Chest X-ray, PA view. Patient: 49 years old, sex F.
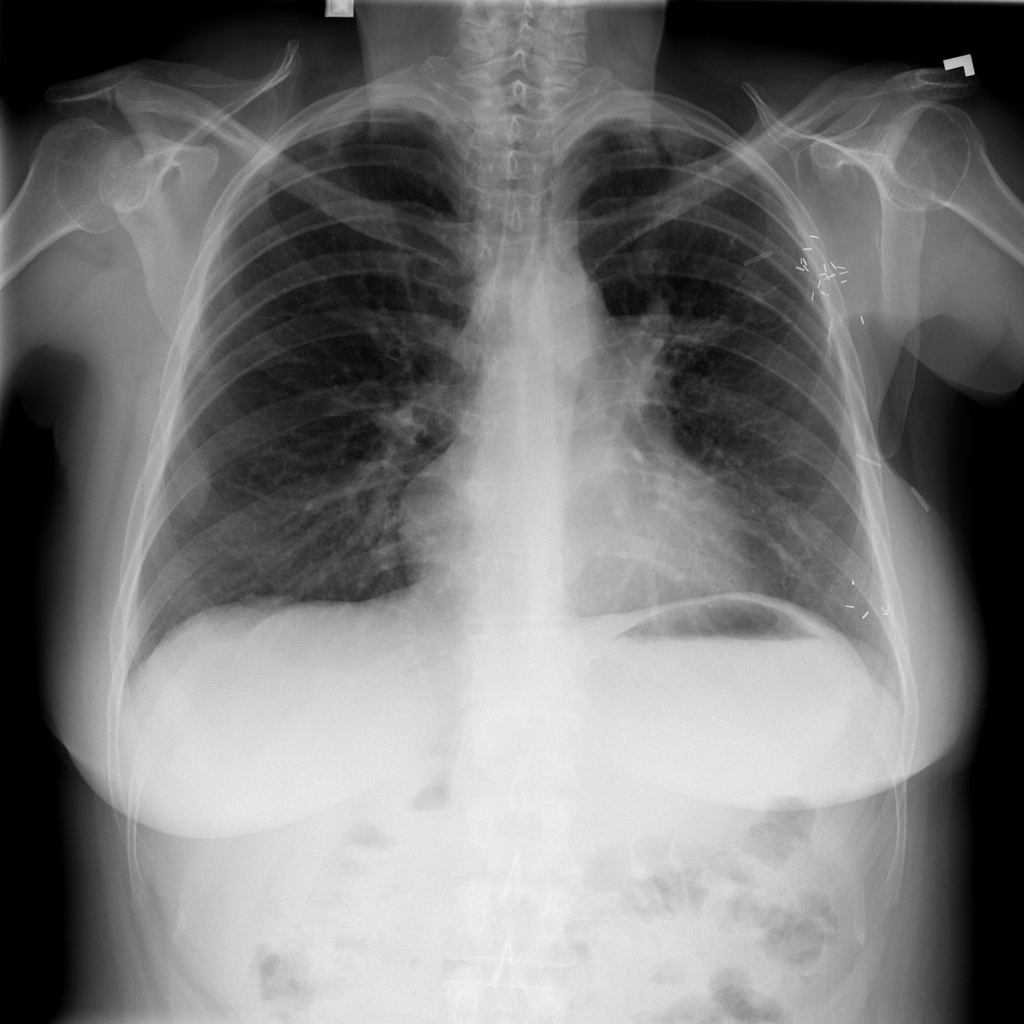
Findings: No Finding